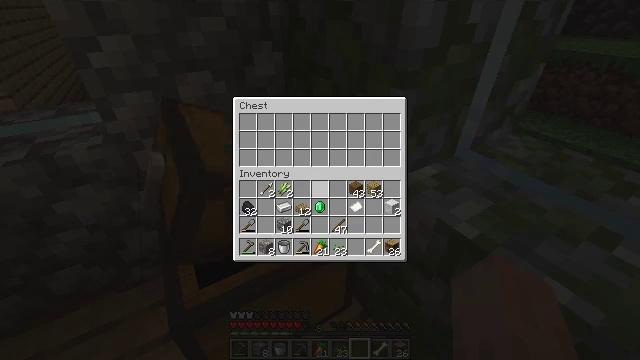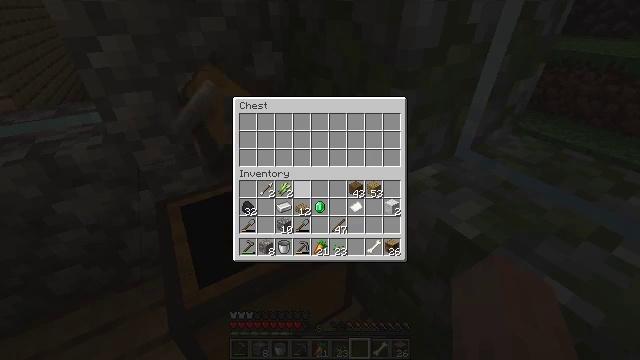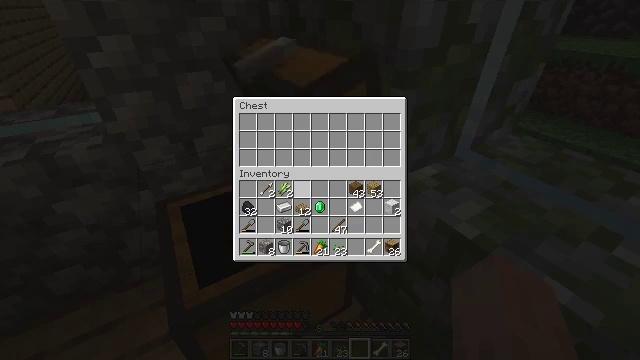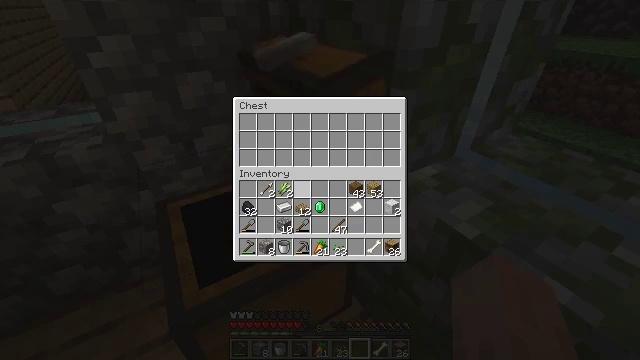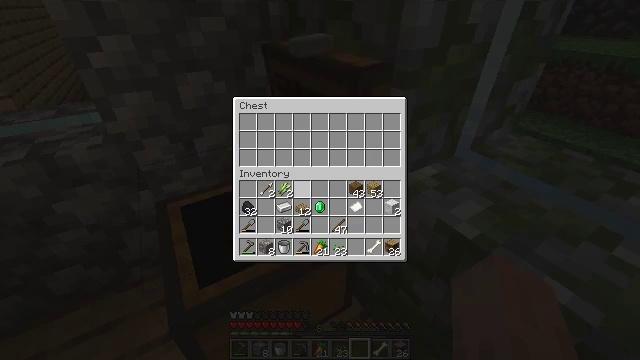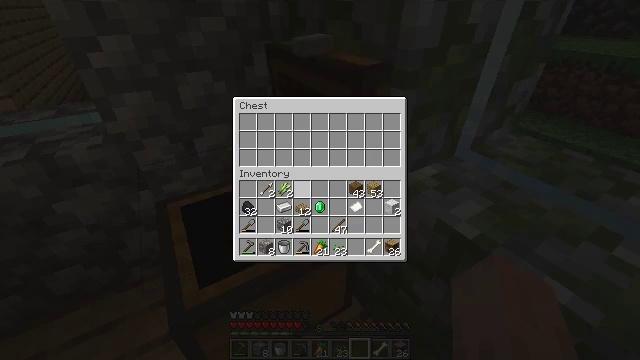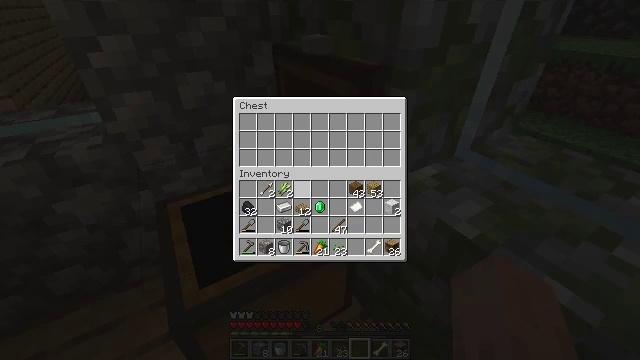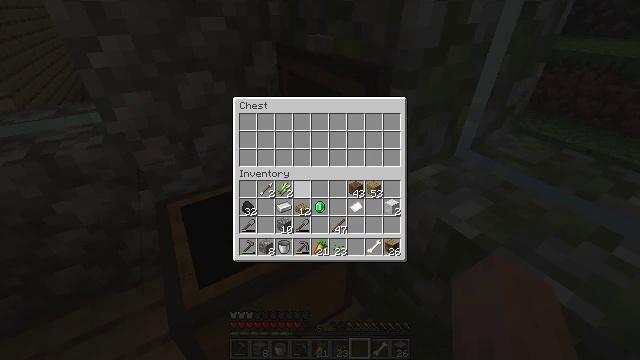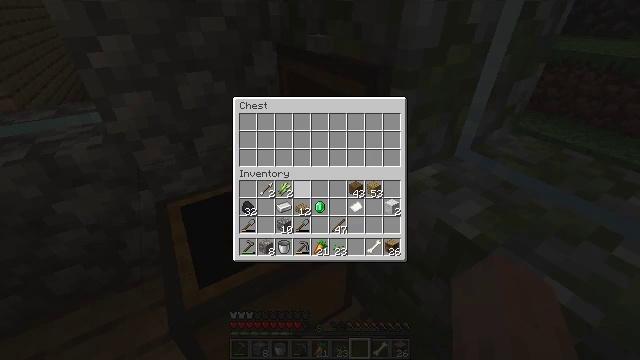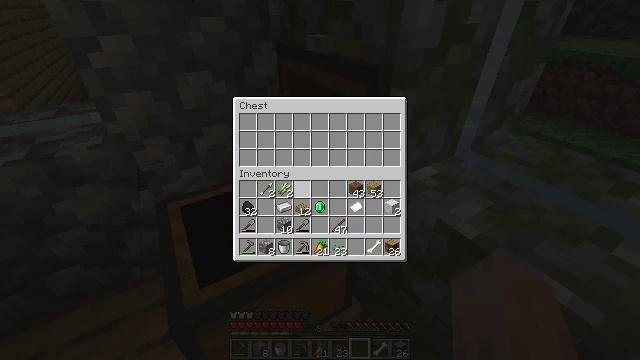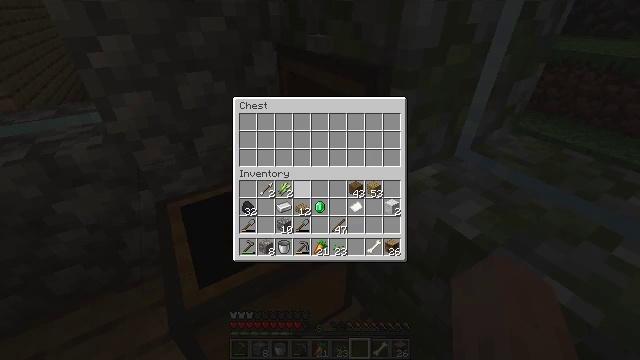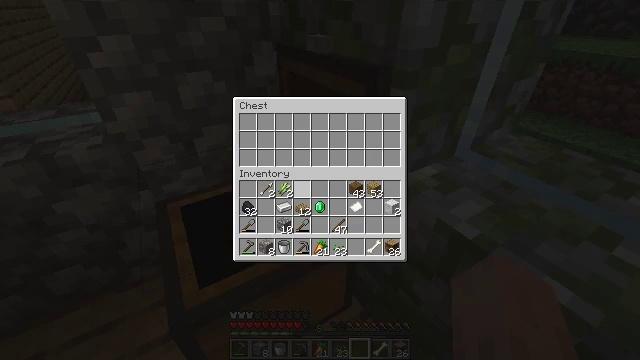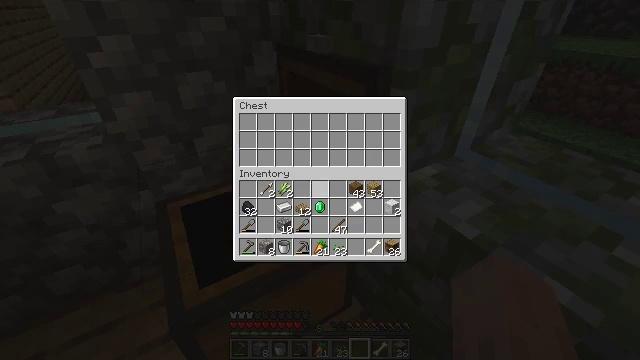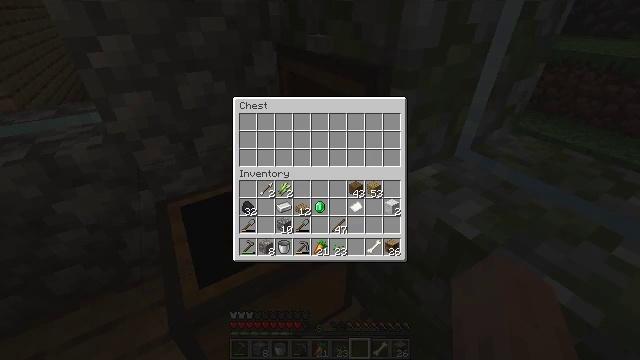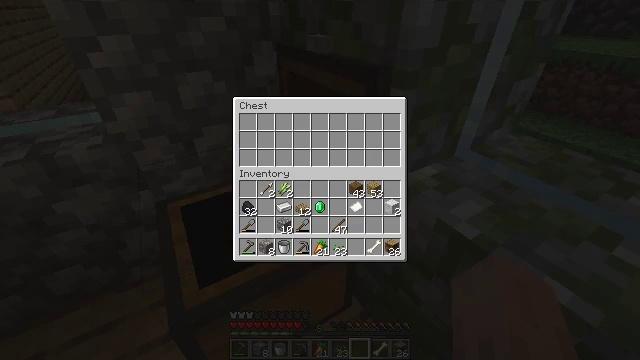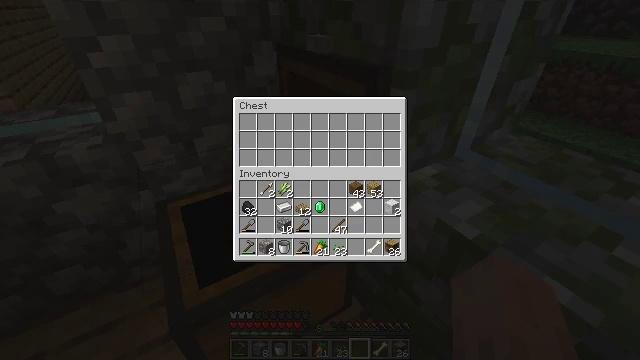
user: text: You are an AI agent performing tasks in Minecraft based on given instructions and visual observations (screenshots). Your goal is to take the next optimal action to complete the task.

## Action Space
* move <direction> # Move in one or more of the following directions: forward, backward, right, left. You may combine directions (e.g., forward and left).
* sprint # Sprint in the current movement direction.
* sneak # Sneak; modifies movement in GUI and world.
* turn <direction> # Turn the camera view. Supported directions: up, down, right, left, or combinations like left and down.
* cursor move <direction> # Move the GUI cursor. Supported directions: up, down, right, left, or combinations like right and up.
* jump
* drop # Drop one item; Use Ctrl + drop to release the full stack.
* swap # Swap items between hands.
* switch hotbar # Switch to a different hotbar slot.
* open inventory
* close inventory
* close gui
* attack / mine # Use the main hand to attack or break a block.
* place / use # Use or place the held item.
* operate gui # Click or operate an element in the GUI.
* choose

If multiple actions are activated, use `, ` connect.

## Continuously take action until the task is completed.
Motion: motion action
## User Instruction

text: Attack the bookshelf to recycle it.
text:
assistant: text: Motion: no_op
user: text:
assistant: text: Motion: no_op
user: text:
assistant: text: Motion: no_op
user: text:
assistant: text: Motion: choose
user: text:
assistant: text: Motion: no_op
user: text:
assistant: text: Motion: no_op
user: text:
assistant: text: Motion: no_op
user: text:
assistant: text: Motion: no_op
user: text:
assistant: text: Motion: no_op
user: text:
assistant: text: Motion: no_op
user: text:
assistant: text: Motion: no_op
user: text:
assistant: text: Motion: no_op
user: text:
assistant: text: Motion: no_op
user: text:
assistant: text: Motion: cursor move right
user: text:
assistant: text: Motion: cursor move right
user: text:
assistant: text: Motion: no_op
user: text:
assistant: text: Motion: no_op
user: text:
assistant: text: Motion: no_op
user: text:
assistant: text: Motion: no_op
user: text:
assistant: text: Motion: close gui
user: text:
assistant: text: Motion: open inventory
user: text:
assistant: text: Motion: open inventory
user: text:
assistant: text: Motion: no_op
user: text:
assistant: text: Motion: turn right
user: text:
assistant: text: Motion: turn right and up
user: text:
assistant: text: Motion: turn right and up
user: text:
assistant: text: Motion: move forward, turn right and up
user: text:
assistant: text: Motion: move forward, turn right
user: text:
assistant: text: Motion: move forward, turn right and up
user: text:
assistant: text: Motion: move forward, turn right